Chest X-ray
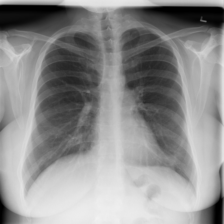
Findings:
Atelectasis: negative
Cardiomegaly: negative
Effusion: negative
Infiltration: negative
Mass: negative
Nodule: negative
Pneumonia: negative
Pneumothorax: negative
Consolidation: negative
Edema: negative
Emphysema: negative
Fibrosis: negative
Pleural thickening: negative
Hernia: negative